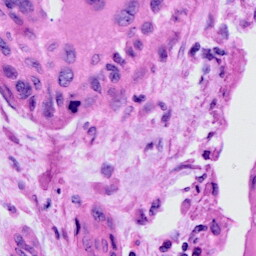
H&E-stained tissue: Cervix